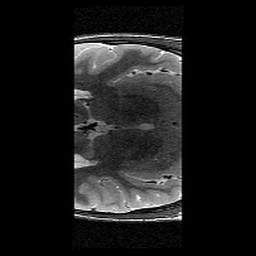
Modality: T2w
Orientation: axial
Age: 13
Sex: male
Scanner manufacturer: siemens
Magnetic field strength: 3 T
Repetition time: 8.46 s
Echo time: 0.067 s